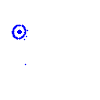
Particle: kaon